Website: apple
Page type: gifting
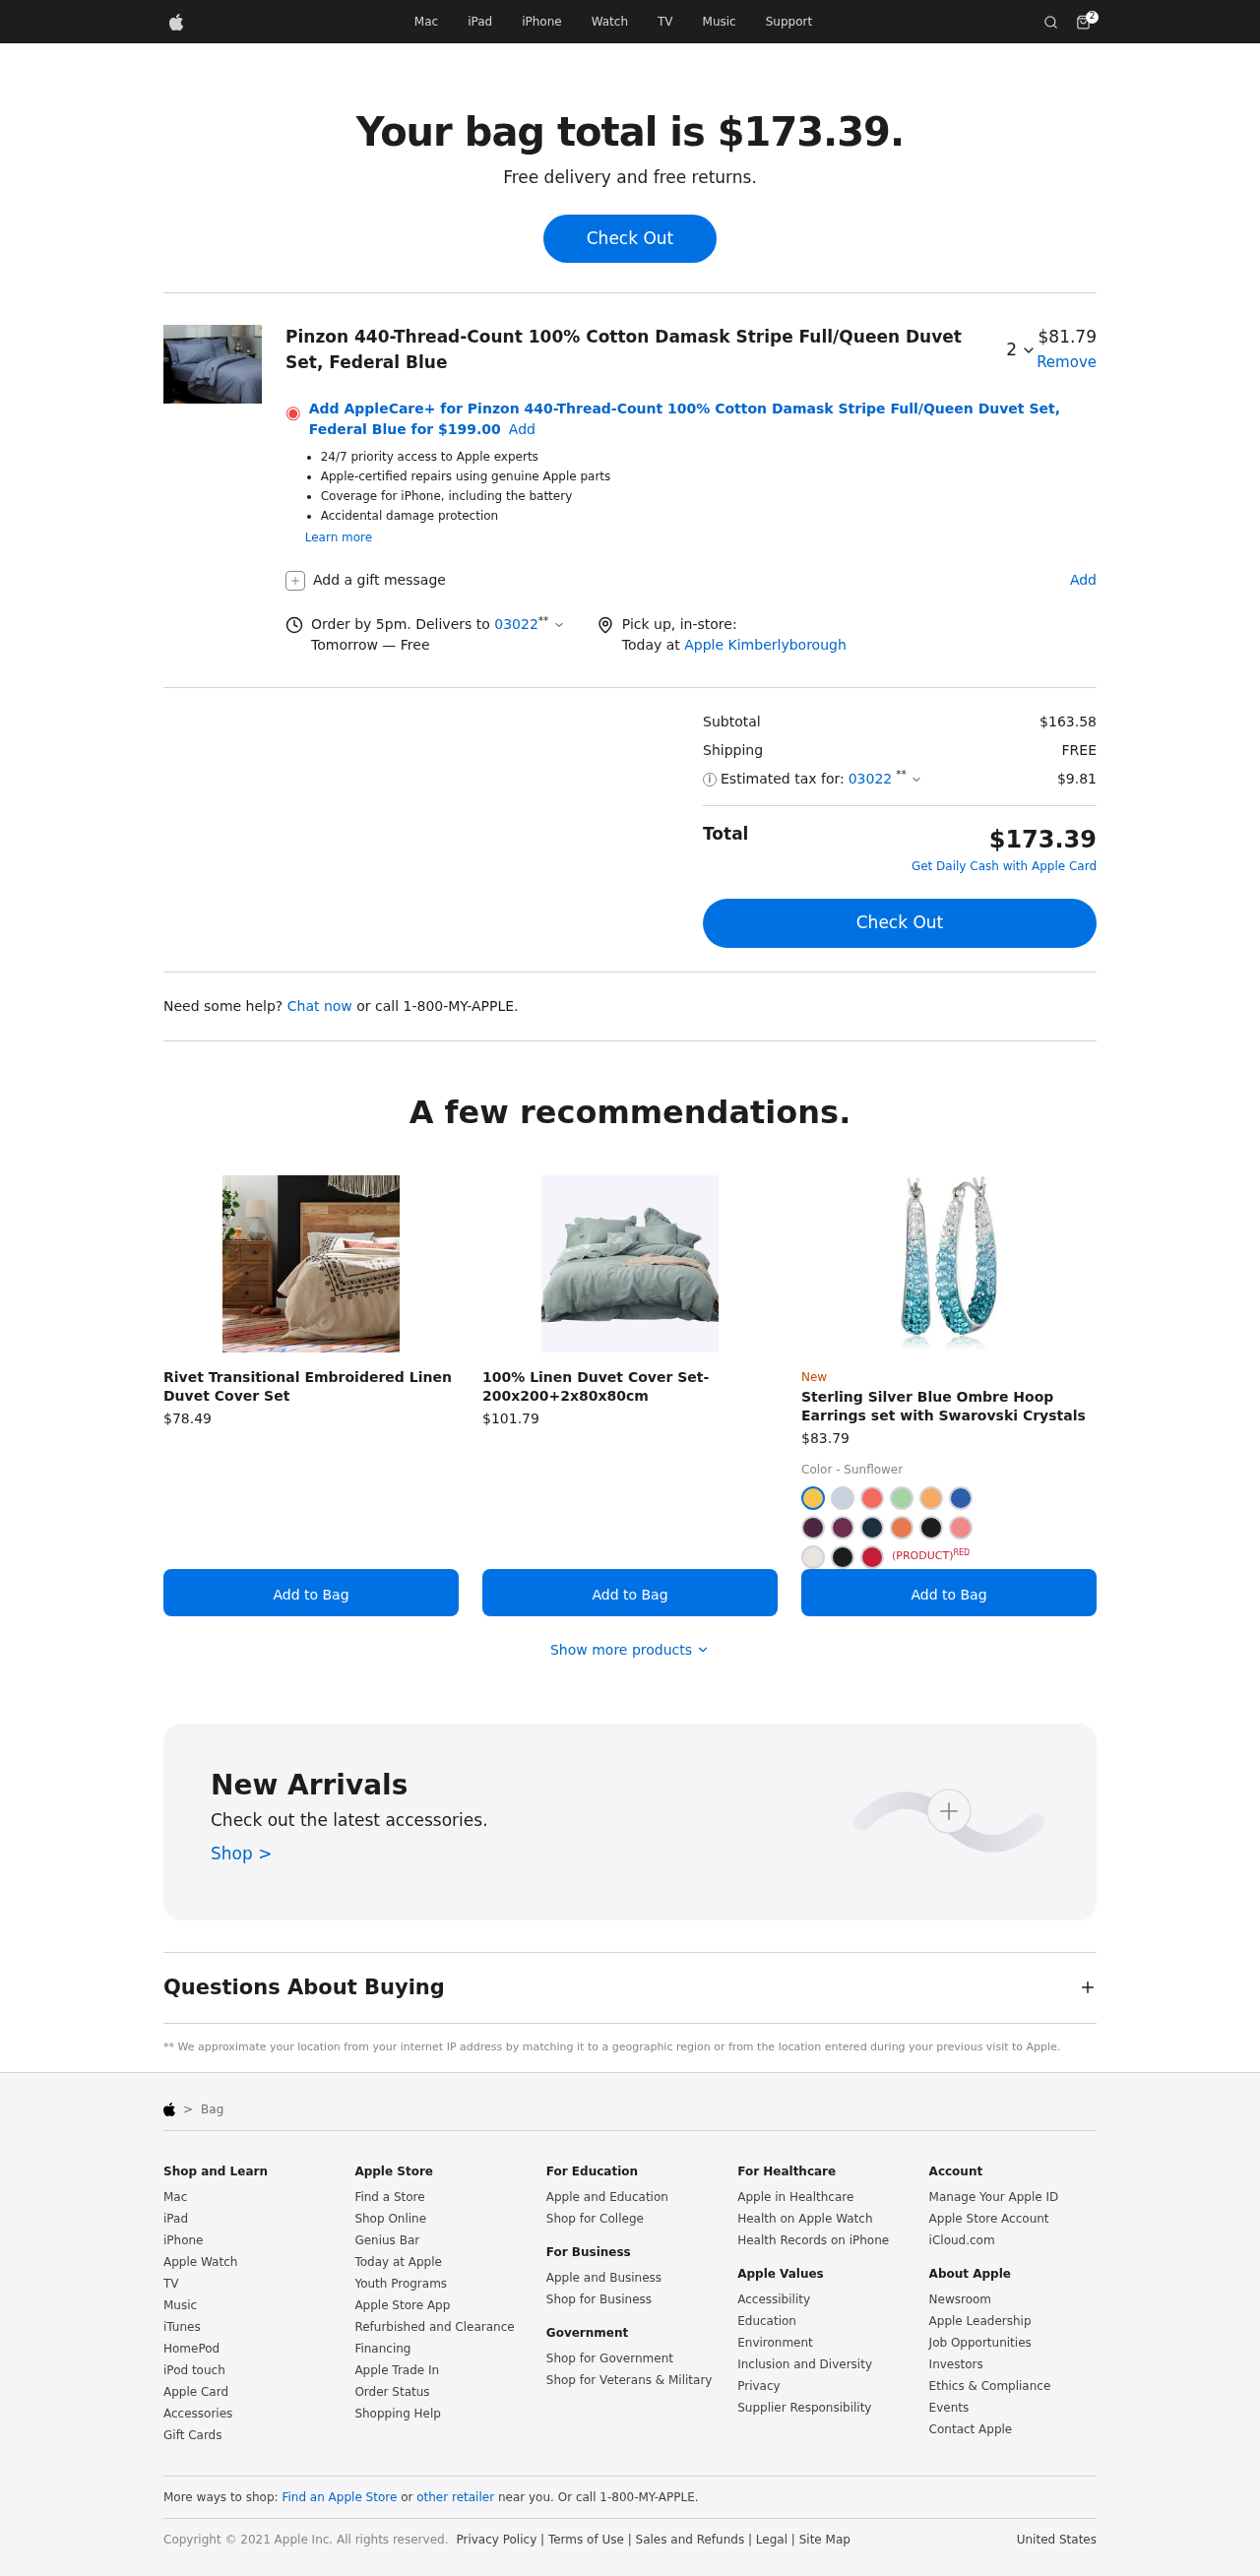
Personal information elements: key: PII_CITY
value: Kimberlyborough
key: PII_POSTCODE
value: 03022
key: PII_POSTCODE2
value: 03022
Product elements: key: PRODUCT1_NAME
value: Pinzon 440-Thread-Count 100% Cotton Damask Stripe Full/Queen Duvet Set, Federal Blue
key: PRODUCT1_PRICE
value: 81.79
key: PRODUCT1_QUANTITY
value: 2
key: PRODUCT2_NAME
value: Rivet Transitional Embroidered Linen Duvet Cover Set
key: PRODUCT2_PRICE
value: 78.49
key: PRODUCT3_NAME
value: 100% Linen Duvet Cover Set-200x200+2x80x80cm
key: PRODUCT3_PRICE
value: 101.79
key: PRODUCT4_NAME
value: Sterling Silver Blue Ombre Hoop Earrings set with Swarovski Crystals
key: PRODUCT4_PRICE
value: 83.79
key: PRODUCT1_APPLECARE_PRICE
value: $199.00
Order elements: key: ORDER_NUM_ITEMS
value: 2
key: ORDER_TOTAL
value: $173.39
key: ORDER_SUBTOTAL
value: $163.58
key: ORDER_SHIPPING_COST
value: FREE
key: ORDER_TAX
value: $9.81